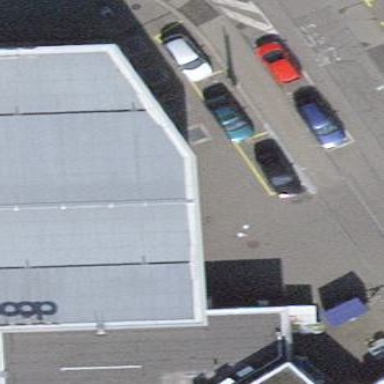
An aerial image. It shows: Fuel station with roof.